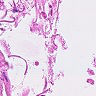
Metastatic tissue present: no